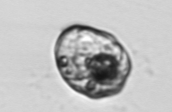
Label: Proterythropsis